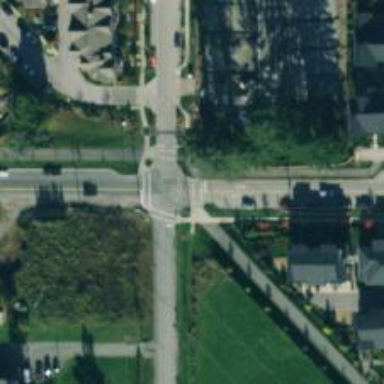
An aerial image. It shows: Marked crossing with line markings.